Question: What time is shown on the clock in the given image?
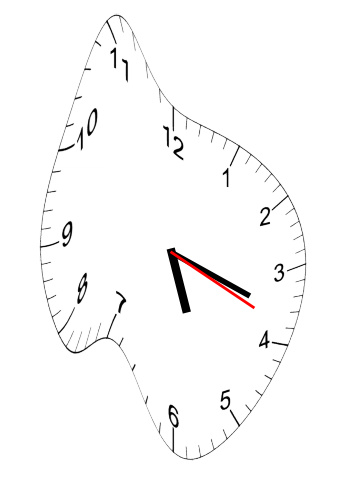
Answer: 05:18:19